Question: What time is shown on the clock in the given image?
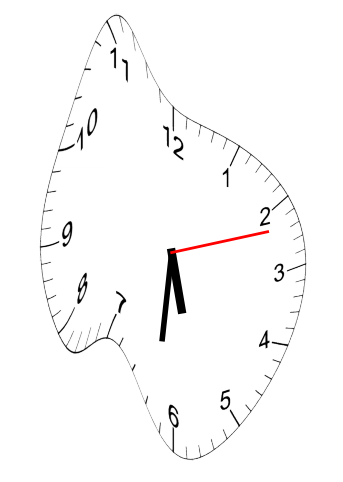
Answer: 05:31:12